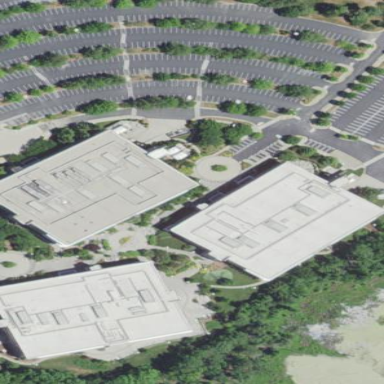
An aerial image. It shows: Office building.